Here is the continuous-wavelet rendering of a rotor kit's vibration signal. Determine the machine's mechanical condition. Answer with exactly one of: normal, misalignment, unbalance, looseness.
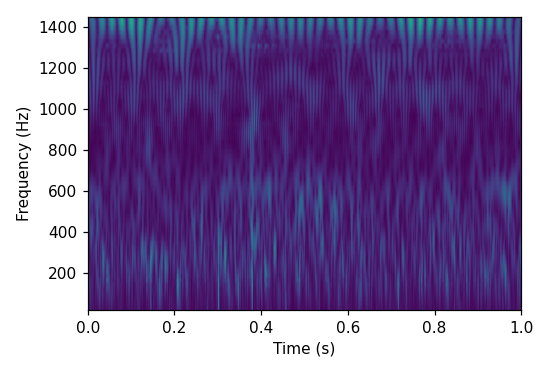
Answer: unbalance